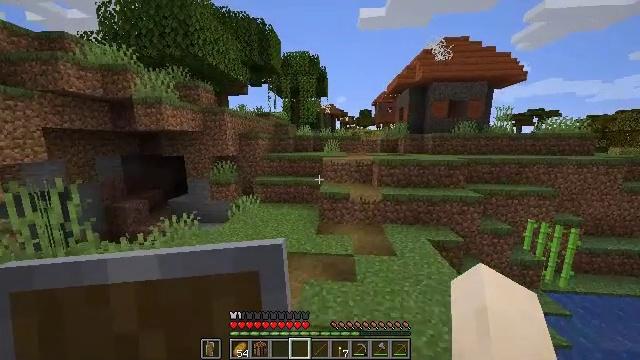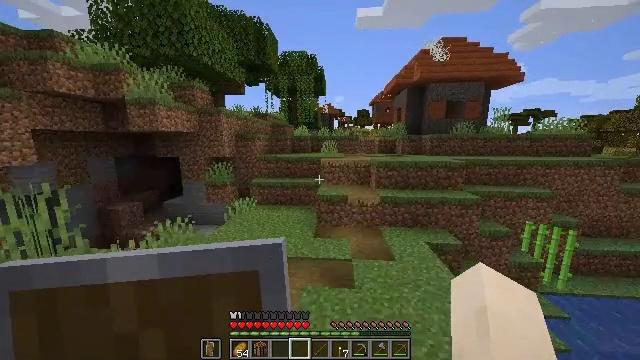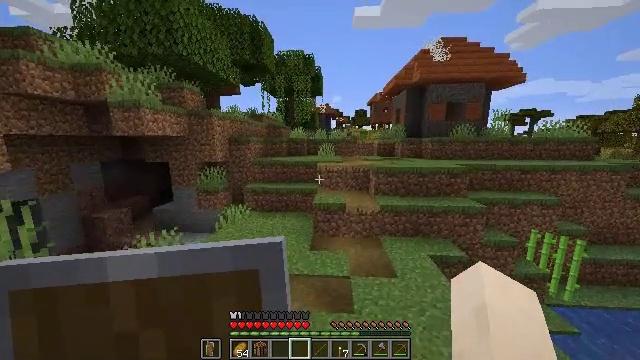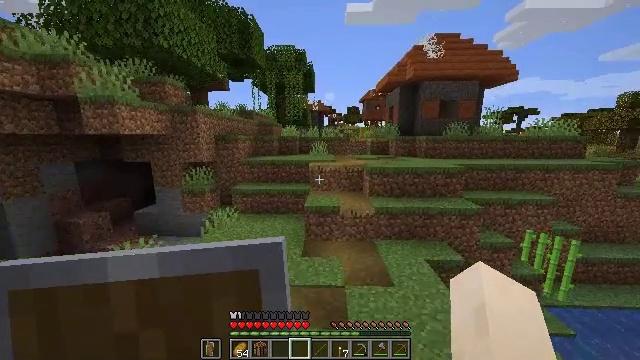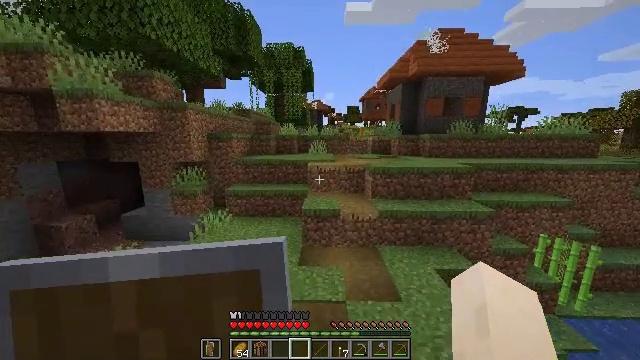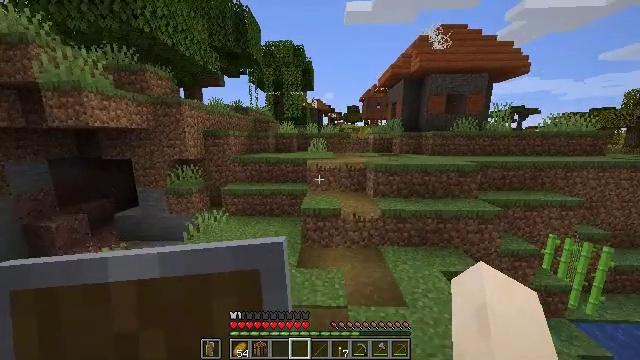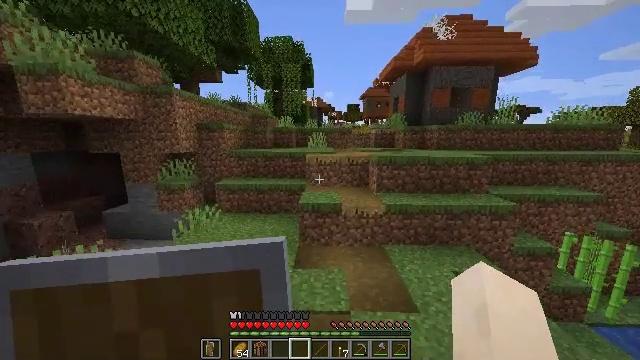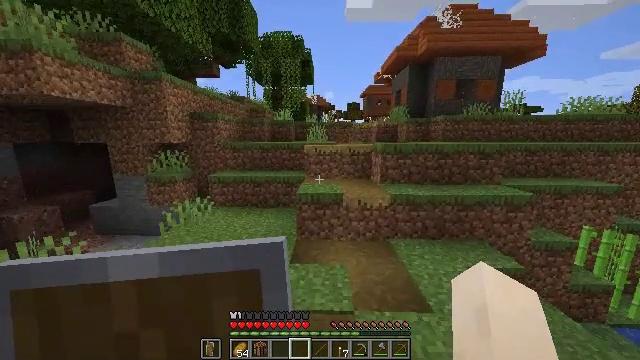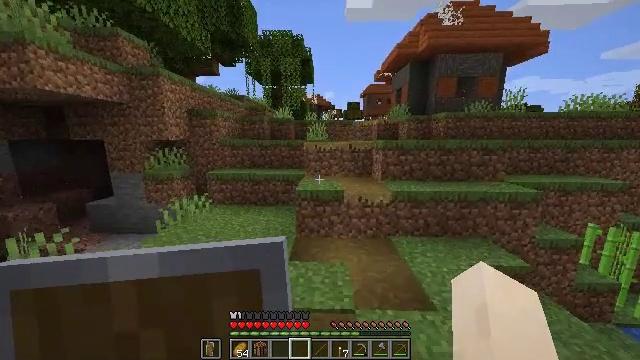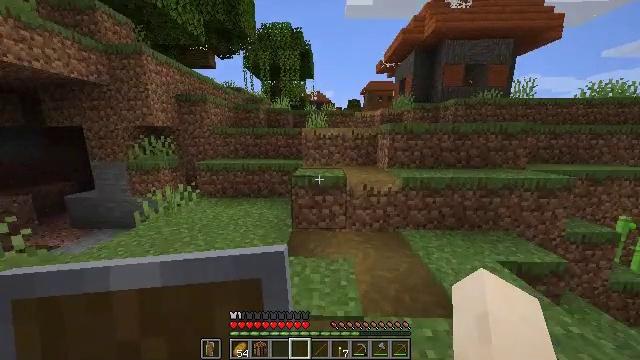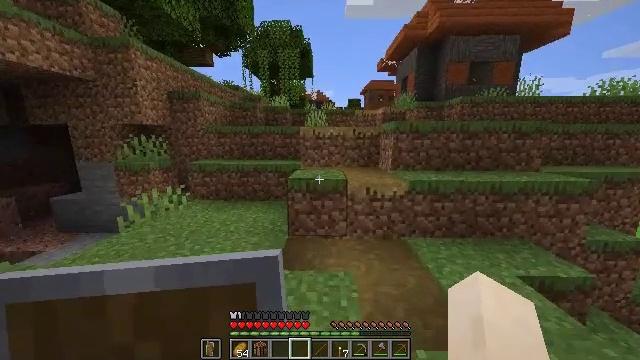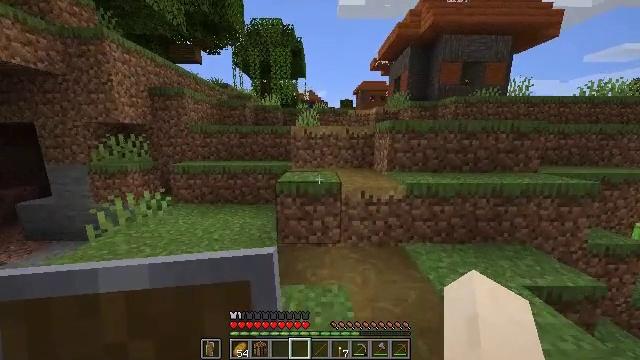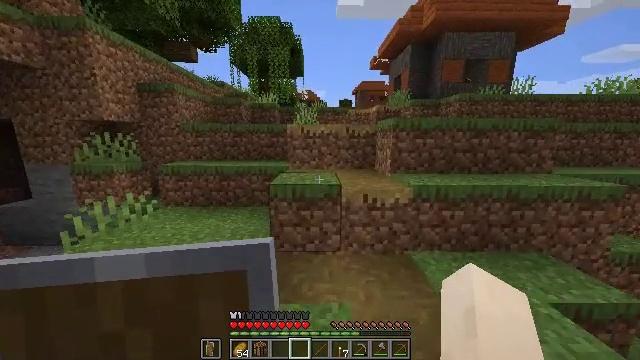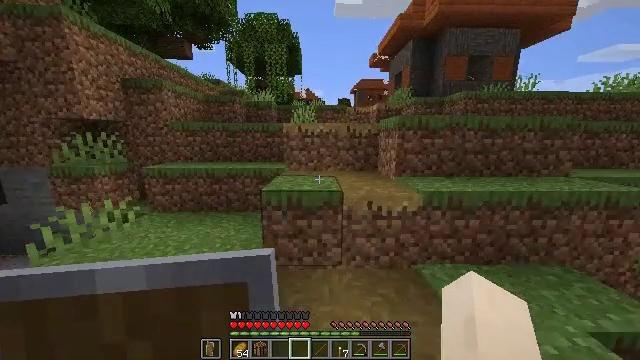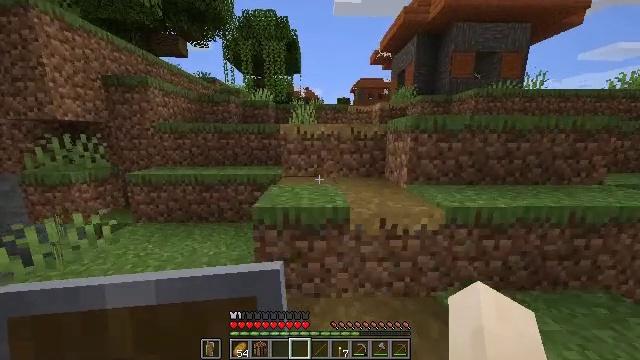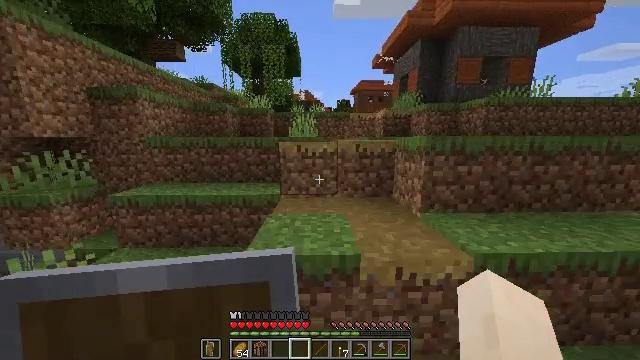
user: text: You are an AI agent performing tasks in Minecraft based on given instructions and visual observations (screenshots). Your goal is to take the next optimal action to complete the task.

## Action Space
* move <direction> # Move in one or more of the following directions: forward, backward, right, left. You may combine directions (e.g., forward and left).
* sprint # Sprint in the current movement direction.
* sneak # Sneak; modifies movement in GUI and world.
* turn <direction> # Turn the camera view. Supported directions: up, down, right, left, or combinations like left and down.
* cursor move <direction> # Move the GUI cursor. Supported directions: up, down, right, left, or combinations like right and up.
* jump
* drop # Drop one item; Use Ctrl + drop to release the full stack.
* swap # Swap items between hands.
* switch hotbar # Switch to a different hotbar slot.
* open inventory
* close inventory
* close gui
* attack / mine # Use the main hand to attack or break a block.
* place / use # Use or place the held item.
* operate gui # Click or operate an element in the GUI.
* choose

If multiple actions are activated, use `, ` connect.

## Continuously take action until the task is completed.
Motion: motion action
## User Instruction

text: Break the bookshelf for books.
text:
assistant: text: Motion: move forward, sprint, jump
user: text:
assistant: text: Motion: move forward, sprint, jump
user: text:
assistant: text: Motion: move forward, sprint, turn right, jump
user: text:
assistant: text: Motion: move forward, sprint, jump
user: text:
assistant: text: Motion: move forward, sprint
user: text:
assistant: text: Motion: move forward, sprint
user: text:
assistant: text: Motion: move forward, sprint
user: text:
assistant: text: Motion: move forward, sprint
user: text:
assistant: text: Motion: move forward, sprint
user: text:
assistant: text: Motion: move forward, sprint
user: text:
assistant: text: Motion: move forward, sprint, turn right
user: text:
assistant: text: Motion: move forward, sprint
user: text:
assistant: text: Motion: move forward, sprint
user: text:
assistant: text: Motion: move forward, sprint
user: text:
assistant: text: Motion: move forward, sprint, jump
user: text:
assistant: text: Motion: move forward, sprint, jump
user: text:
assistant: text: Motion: move forward, sprint, jump
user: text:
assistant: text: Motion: move forward, sprint, turn right, jump
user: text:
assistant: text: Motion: move forward, sprint, turn right and up, jump
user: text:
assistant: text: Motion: move forward, sprint, jump
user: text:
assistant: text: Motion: move forward, sprint, jump
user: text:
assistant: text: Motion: move forward, sprint, jump
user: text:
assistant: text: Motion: move forward, sprint, jump
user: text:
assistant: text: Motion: move forward, sprint, jump
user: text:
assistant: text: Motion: move forward, sprint, jump
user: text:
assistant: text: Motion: move forward, sprint, jump
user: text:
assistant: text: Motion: move forward, sprint, jump
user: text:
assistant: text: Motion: move forward, sprint, jump
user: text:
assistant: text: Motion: move forward, sprint, jump
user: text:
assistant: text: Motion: move forward, sprint, jump